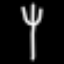
Label: fork